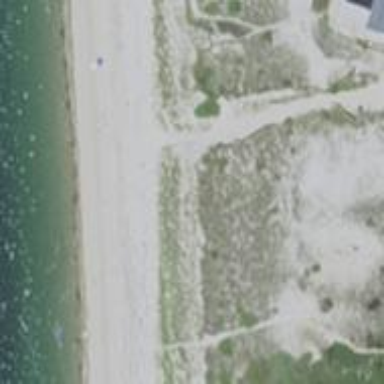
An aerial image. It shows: Scenic beach with natural beauty.